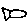
Label: fish